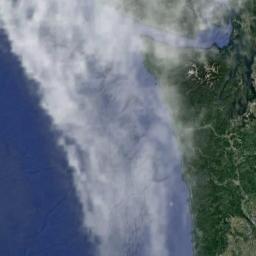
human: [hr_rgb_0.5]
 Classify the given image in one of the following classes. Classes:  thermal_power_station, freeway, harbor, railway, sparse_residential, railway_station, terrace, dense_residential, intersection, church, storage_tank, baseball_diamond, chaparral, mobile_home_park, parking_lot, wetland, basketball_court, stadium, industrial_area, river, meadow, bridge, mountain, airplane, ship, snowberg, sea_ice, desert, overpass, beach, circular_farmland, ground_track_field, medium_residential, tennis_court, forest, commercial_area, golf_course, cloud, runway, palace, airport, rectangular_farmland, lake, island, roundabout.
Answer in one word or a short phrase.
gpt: cloud